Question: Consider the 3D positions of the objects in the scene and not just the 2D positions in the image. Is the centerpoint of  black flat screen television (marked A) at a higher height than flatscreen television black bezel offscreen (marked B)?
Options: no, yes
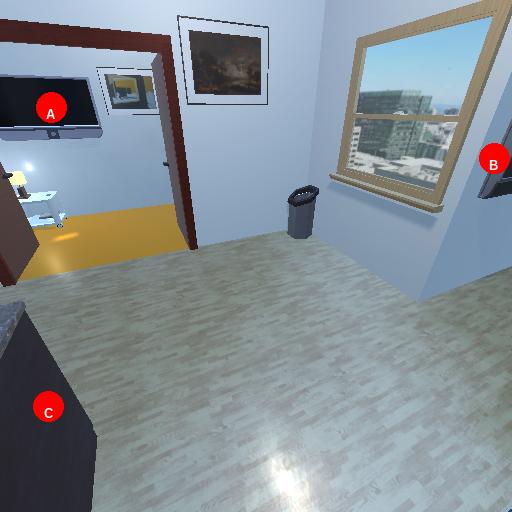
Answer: no